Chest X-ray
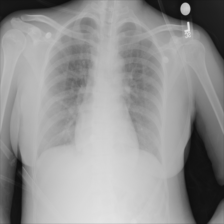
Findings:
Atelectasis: negative
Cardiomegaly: negative
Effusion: negative
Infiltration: negative
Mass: negative
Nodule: negative
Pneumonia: negative
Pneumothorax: negative
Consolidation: negative
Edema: negative
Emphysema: negative
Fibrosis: negative
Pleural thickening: negative
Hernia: negative